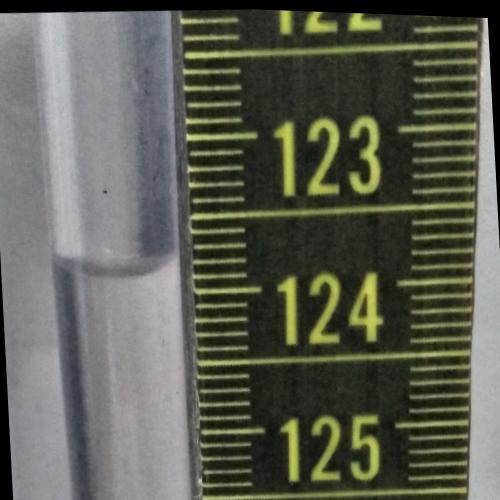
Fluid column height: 123.8 cm